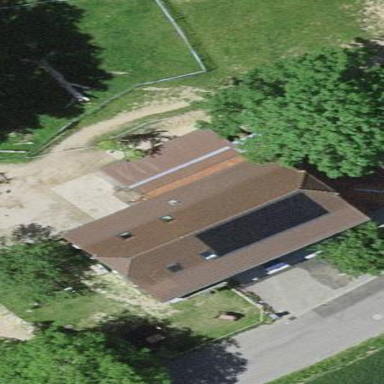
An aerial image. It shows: Farm building.